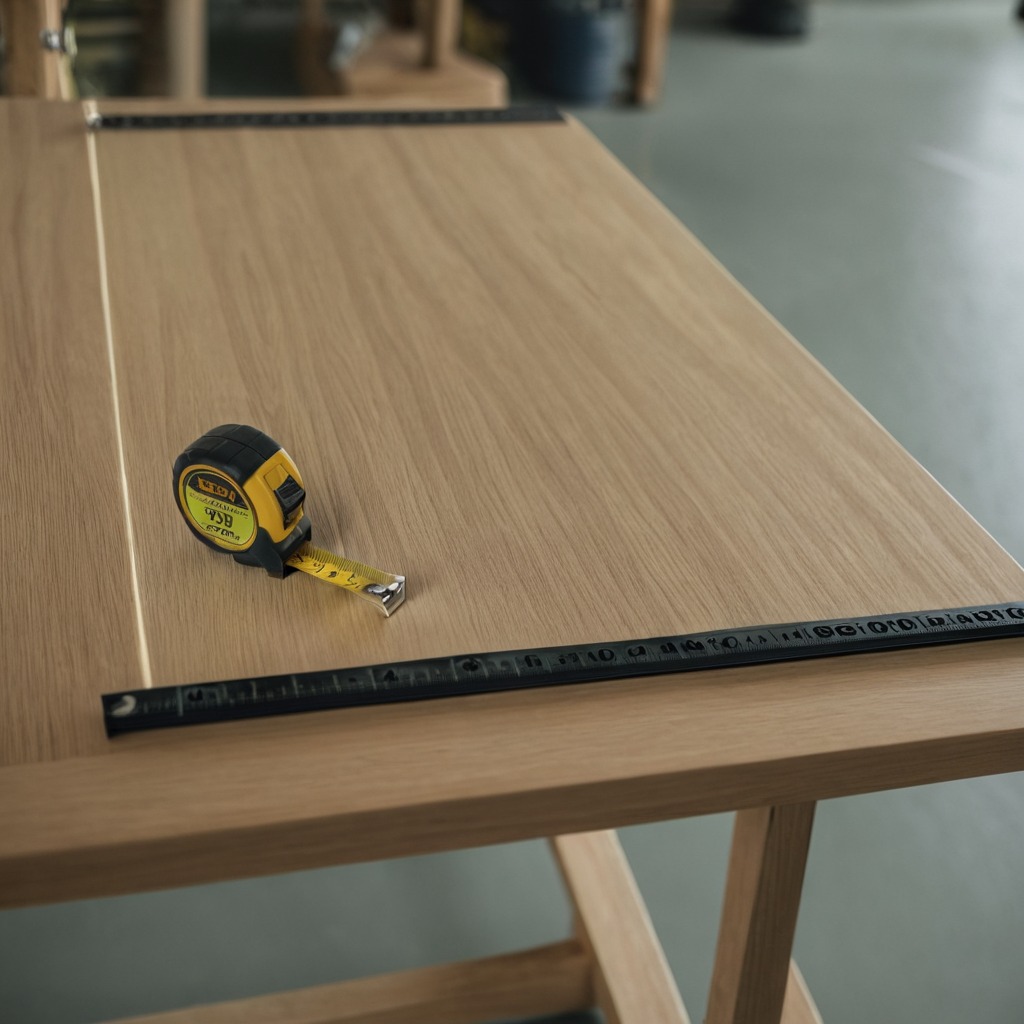
A measuring tape is lying on a workbench inside a coastal fishing gear workshop.